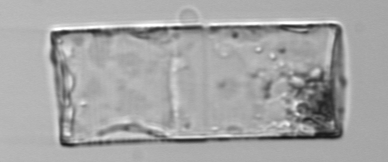
Label: Guinardia_flaccida